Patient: sex F, age 48
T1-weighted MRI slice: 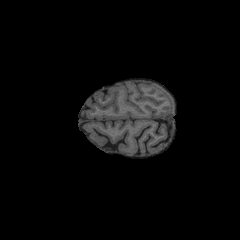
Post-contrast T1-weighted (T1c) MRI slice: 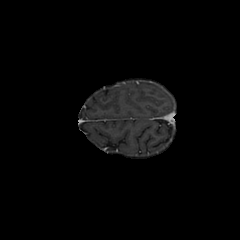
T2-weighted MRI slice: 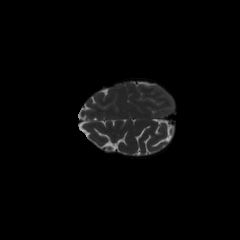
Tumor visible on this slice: yes
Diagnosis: Astrocytoma, IDH-mutant
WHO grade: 3